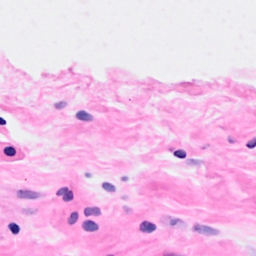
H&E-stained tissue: Breast